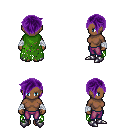
a pixel art fantasy rpg character, female body template, human, dark skin, green tattered cape, magenta pants, purple pixie cut hairstyle, white cloth bandages, metal boots, four views (front, back, left, right), 2x2 character sprite sheet, small pixel art, hard edges, no anti-aliasing